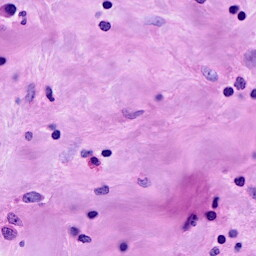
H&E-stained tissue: Breast